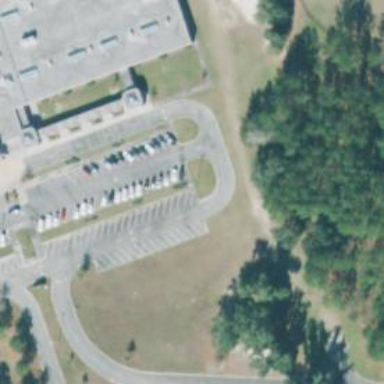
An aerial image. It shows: Parking space.